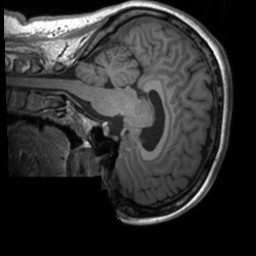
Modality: T1w
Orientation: sagittal
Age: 26
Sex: female
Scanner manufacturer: siemens
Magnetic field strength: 3 T
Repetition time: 1.9 s
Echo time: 0.00226 s